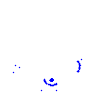
Particle: proton